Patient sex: F
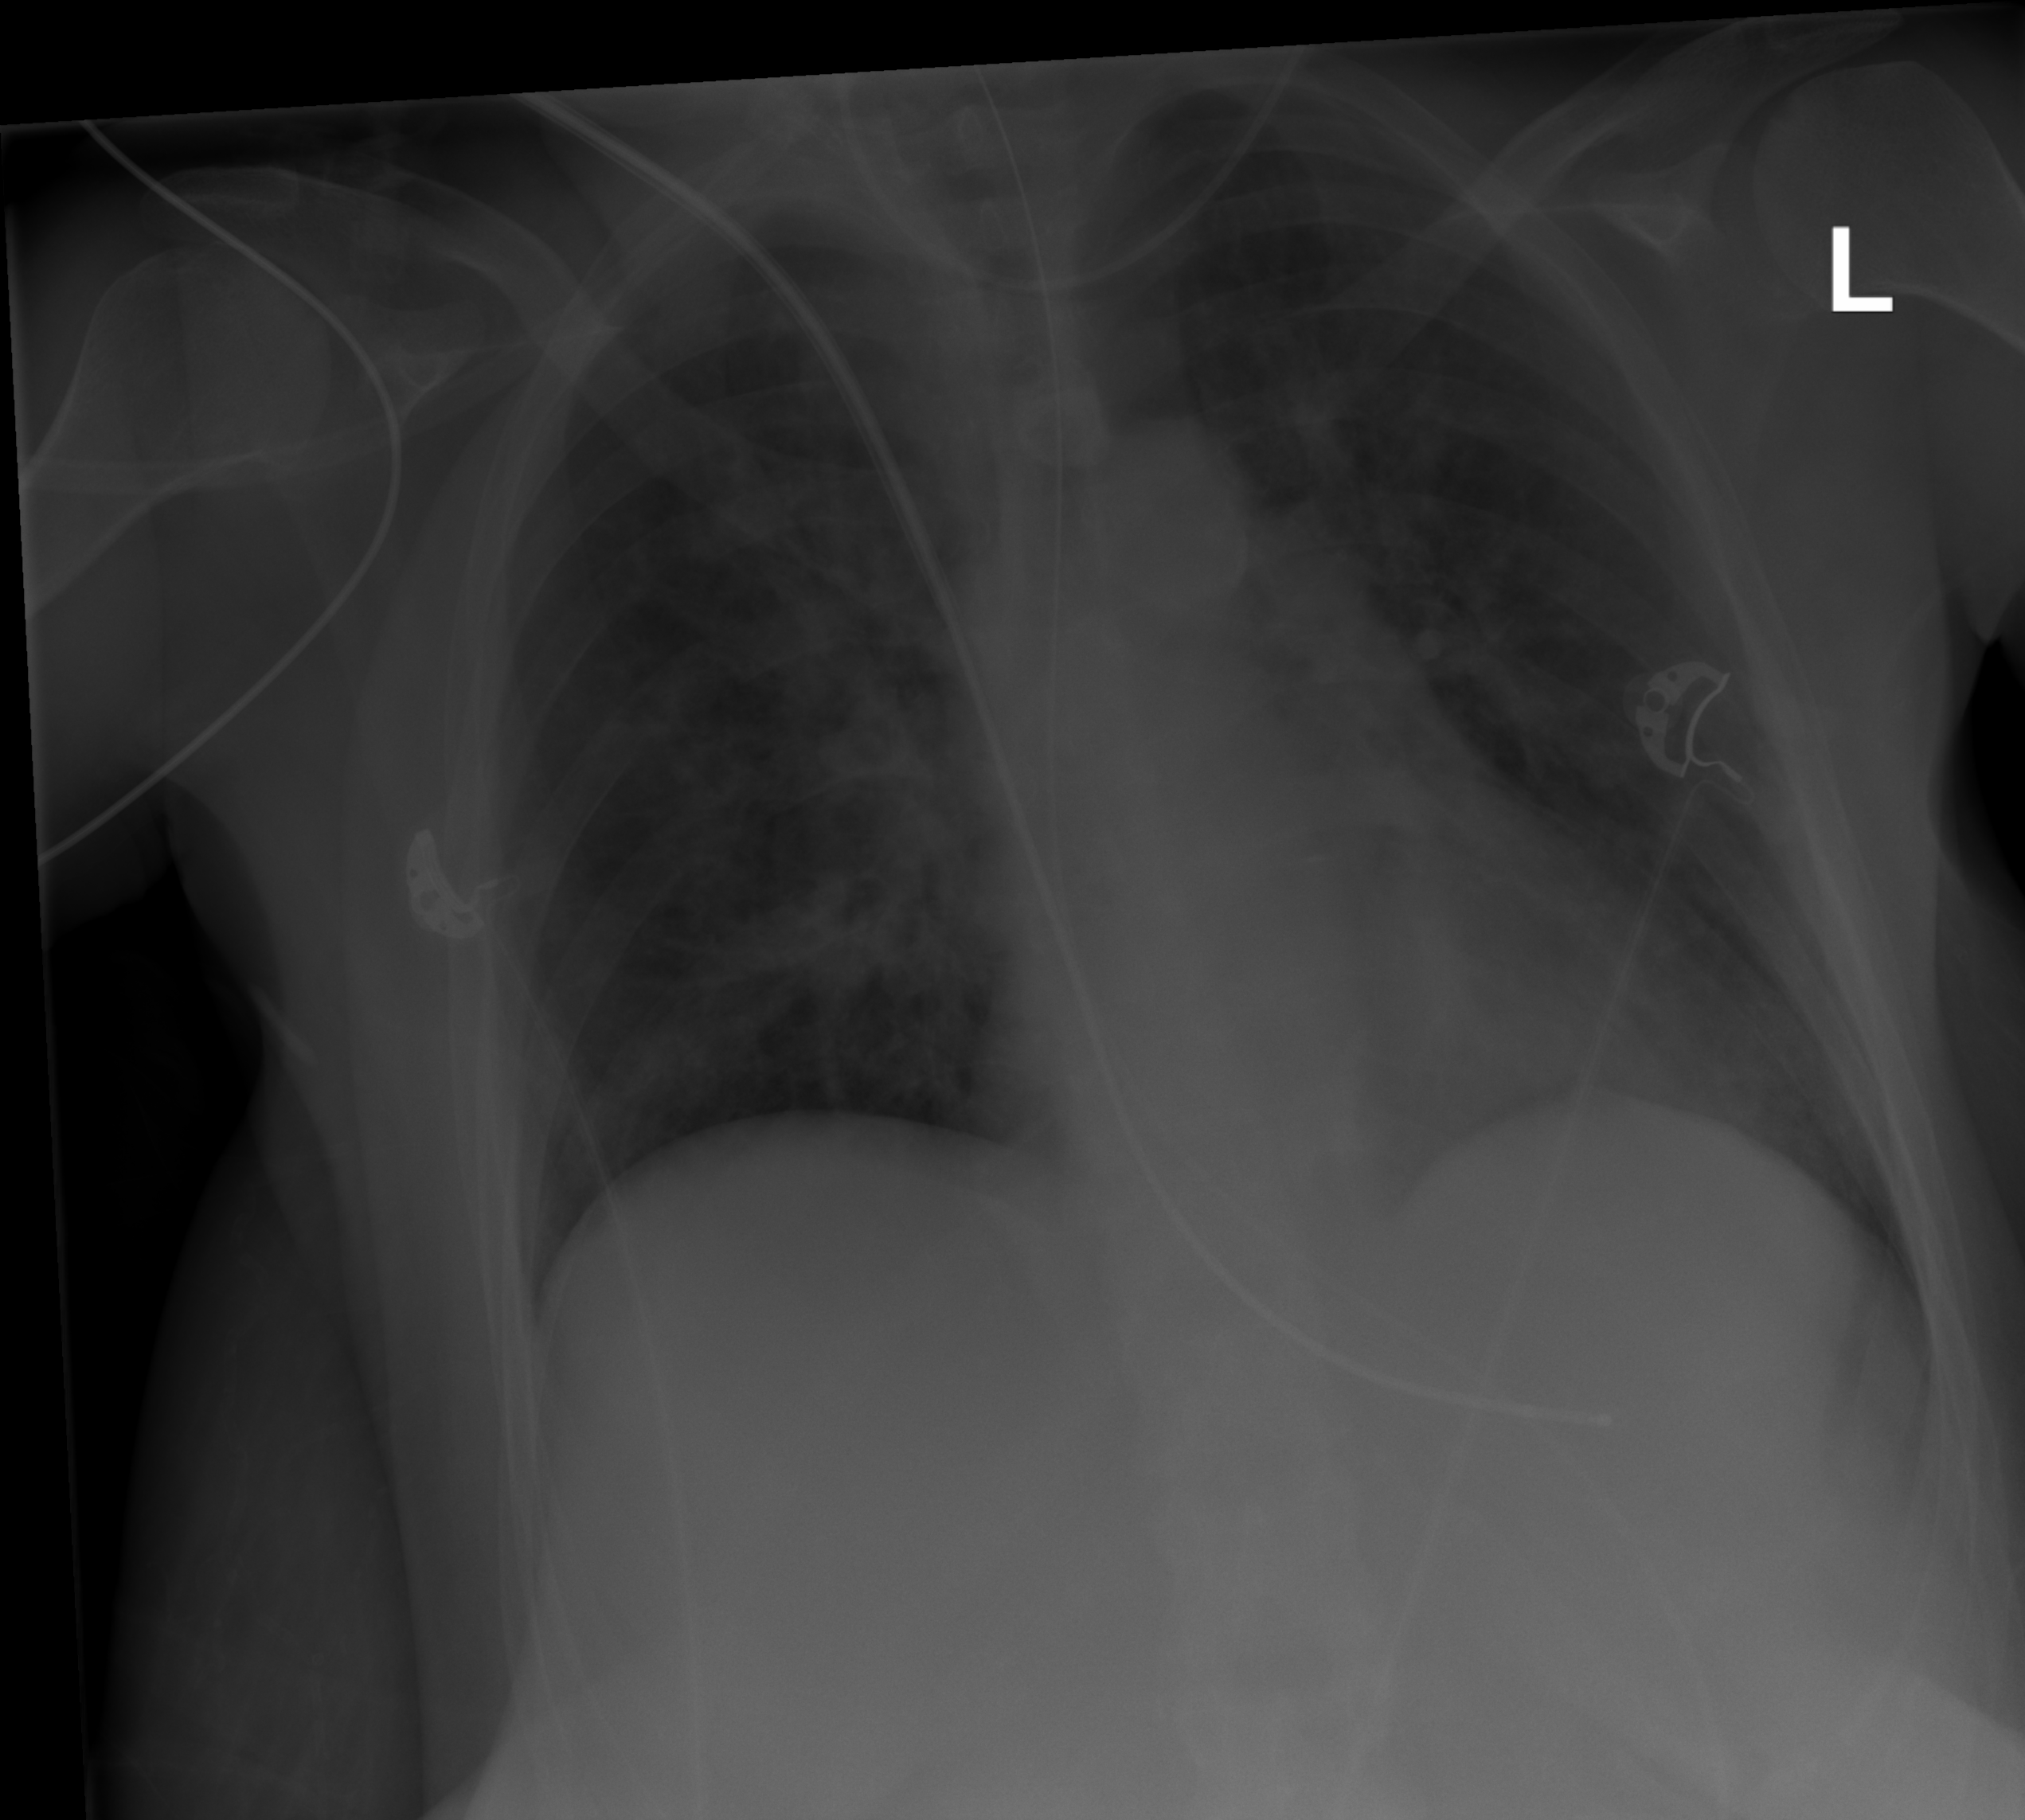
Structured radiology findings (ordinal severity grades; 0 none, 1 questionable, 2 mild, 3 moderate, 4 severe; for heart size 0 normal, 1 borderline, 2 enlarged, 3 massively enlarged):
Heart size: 0
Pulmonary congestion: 2
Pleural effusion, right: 0
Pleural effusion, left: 0
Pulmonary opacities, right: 2
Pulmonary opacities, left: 2
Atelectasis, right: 2
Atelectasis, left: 2